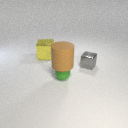
large brown rubber cylinder above small green rubber sphere